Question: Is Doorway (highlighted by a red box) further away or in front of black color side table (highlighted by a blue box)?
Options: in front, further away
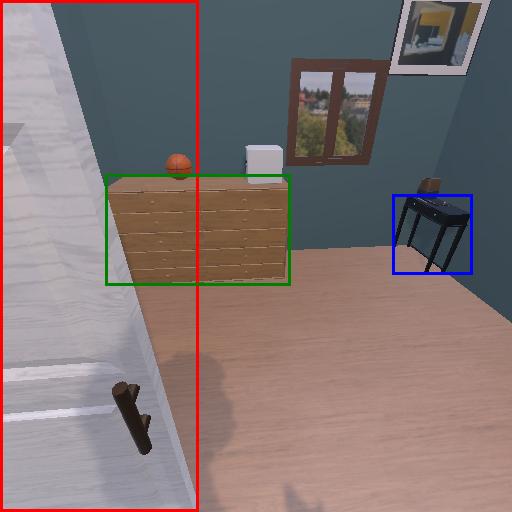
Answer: in front